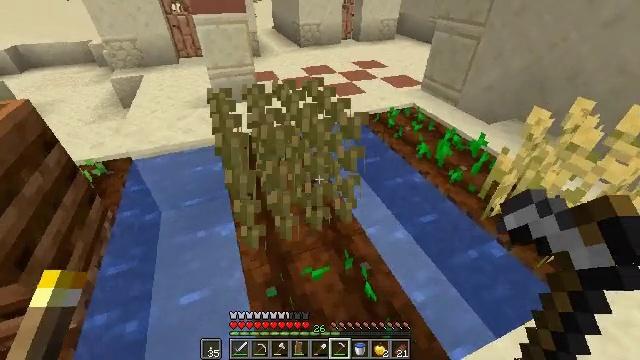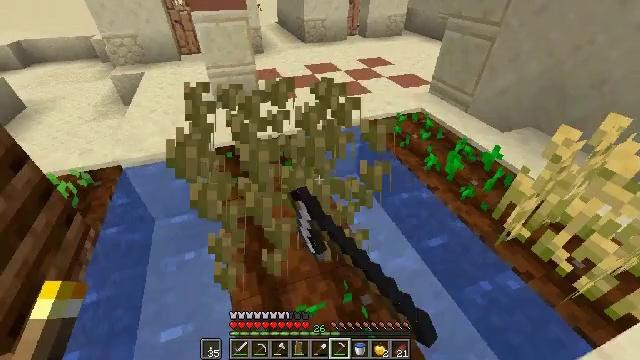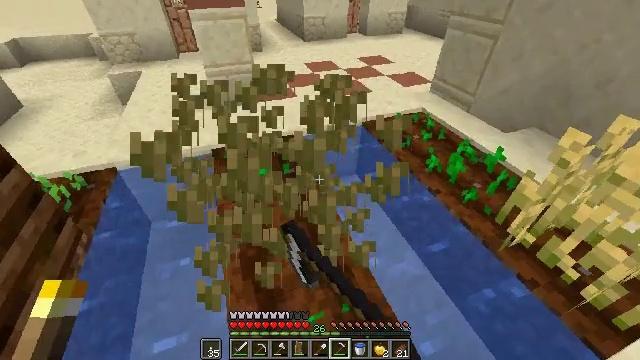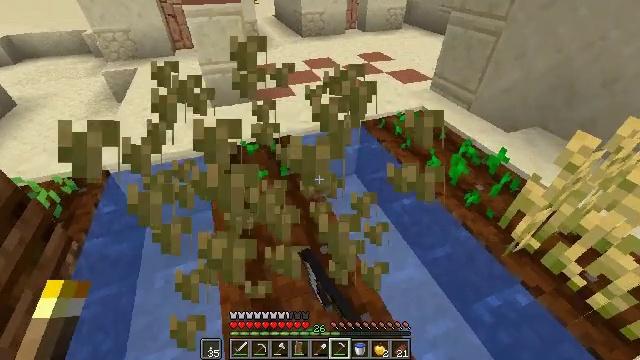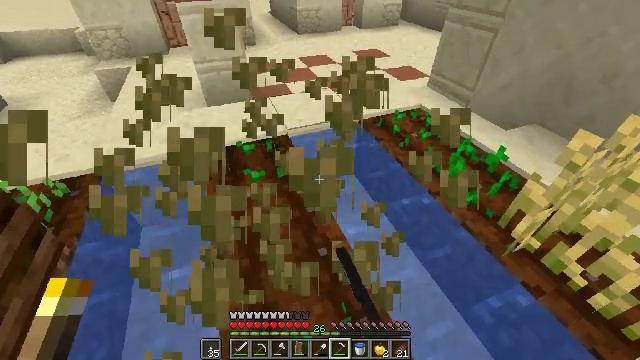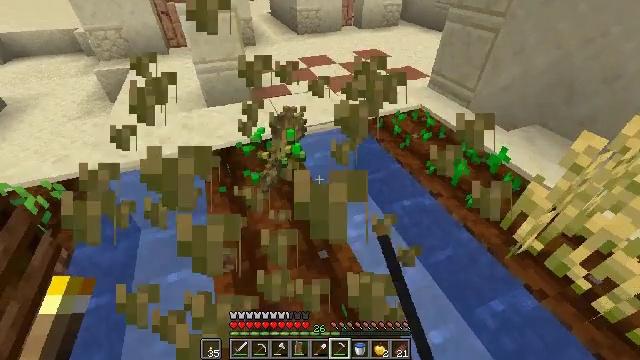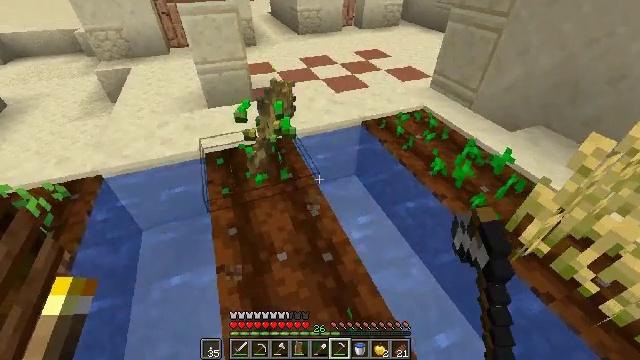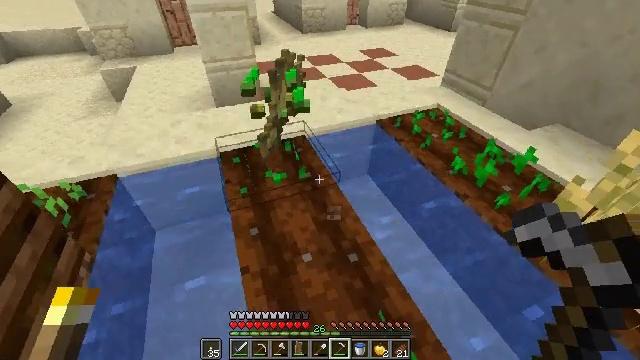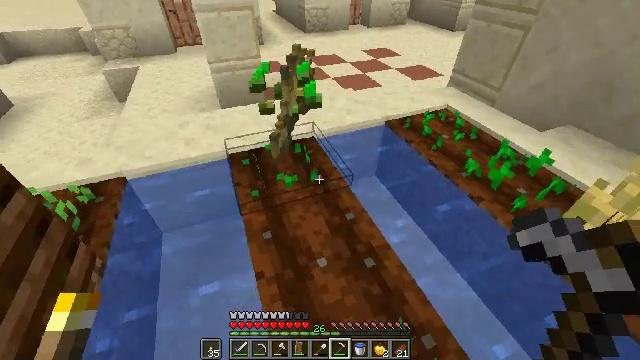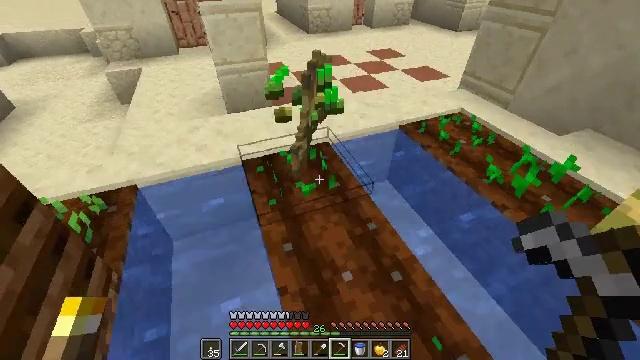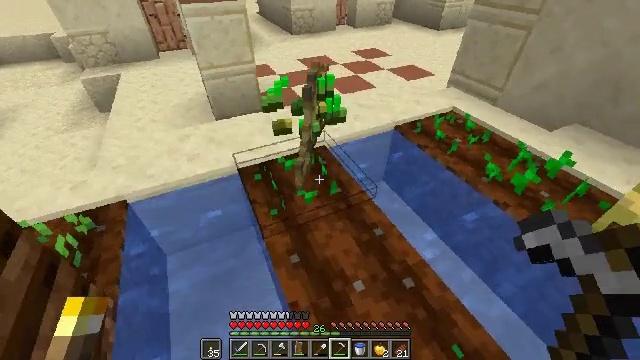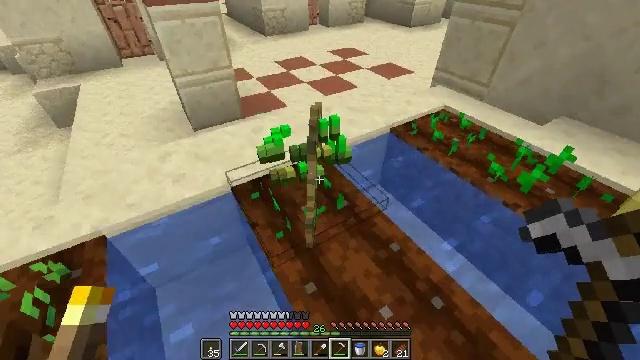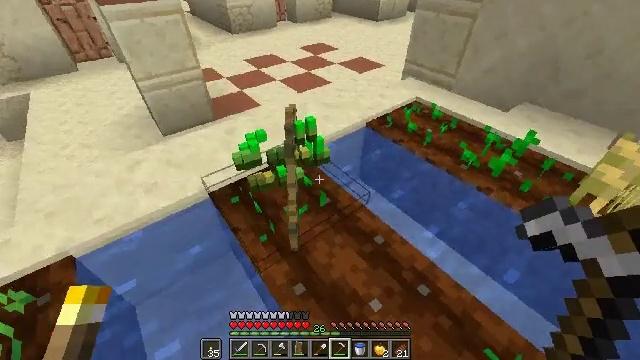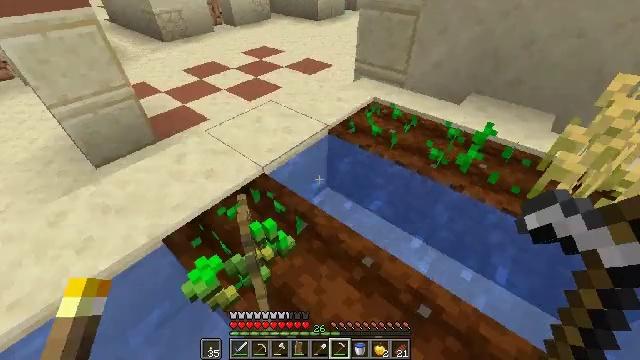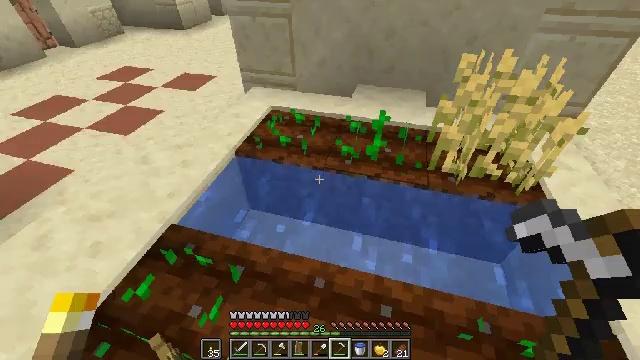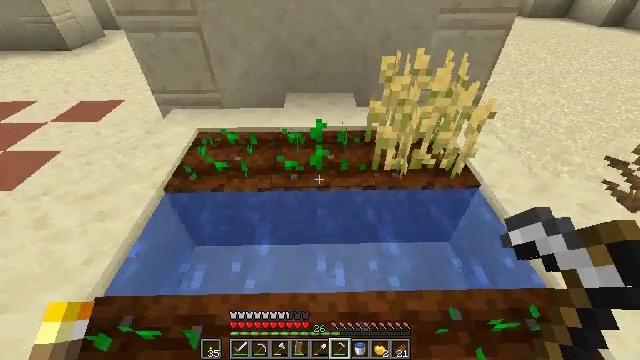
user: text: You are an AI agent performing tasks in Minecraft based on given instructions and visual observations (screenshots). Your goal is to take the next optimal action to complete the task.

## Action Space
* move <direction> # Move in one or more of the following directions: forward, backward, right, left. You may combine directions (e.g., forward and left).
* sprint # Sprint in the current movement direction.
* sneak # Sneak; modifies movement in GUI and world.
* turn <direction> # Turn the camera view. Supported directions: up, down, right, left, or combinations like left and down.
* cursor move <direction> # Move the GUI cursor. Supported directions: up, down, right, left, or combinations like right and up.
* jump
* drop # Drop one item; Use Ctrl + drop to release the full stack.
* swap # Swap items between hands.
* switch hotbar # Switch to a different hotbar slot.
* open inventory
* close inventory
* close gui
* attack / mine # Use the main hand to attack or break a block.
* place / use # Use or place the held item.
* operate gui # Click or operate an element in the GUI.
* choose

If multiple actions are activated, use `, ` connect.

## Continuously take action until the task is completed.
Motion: motion action
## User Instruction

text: Break the mature wheat plants.
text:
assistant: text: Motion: move forward, turn left, attack / mine
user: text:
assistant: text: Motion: attack / mine
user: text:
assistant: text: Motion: no_op
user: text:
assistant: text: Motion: no_op
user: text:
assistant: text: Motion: no_op
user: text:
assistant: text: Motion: move left
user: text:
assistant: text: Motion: move left
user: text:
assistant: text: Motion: move forward and move left
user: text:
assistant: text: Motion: move forward and move left
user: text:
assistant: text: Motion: move forward and move left, turn right
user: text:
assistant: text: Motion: move forward, turn right
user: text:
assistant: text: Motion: move forward, turn right
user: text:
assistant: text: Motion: move forward, turn right
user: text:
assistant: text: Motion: move forward, turn right
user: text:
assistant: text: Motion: move forward, turn right
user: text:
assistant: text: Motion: turn right and up
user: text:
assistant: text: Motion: turn right and up
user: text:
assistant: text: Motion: move forward, turn right
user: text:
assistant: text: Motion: move forward and move right
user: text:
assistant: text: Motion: move forward and move right
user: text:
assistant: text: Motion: move forward and move right
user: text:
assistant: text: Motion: move forward and move right, turn left
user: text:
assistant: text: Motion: move forward and move right, turn left
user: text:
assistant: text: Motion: move forward and move right, turn left and down
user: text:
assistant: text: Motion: move forward and move right, turn left and down
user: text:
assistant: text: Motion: move forward and move right, turn left and down
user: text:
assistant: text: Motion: move forward and move right, turn left
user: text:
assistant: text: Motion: move forward and move right, turn left, attack / mine
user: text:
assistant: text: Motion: move forward and move right, turn left, attack / mine
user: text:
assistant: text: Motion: move forward and move right, turn left, attack / mine